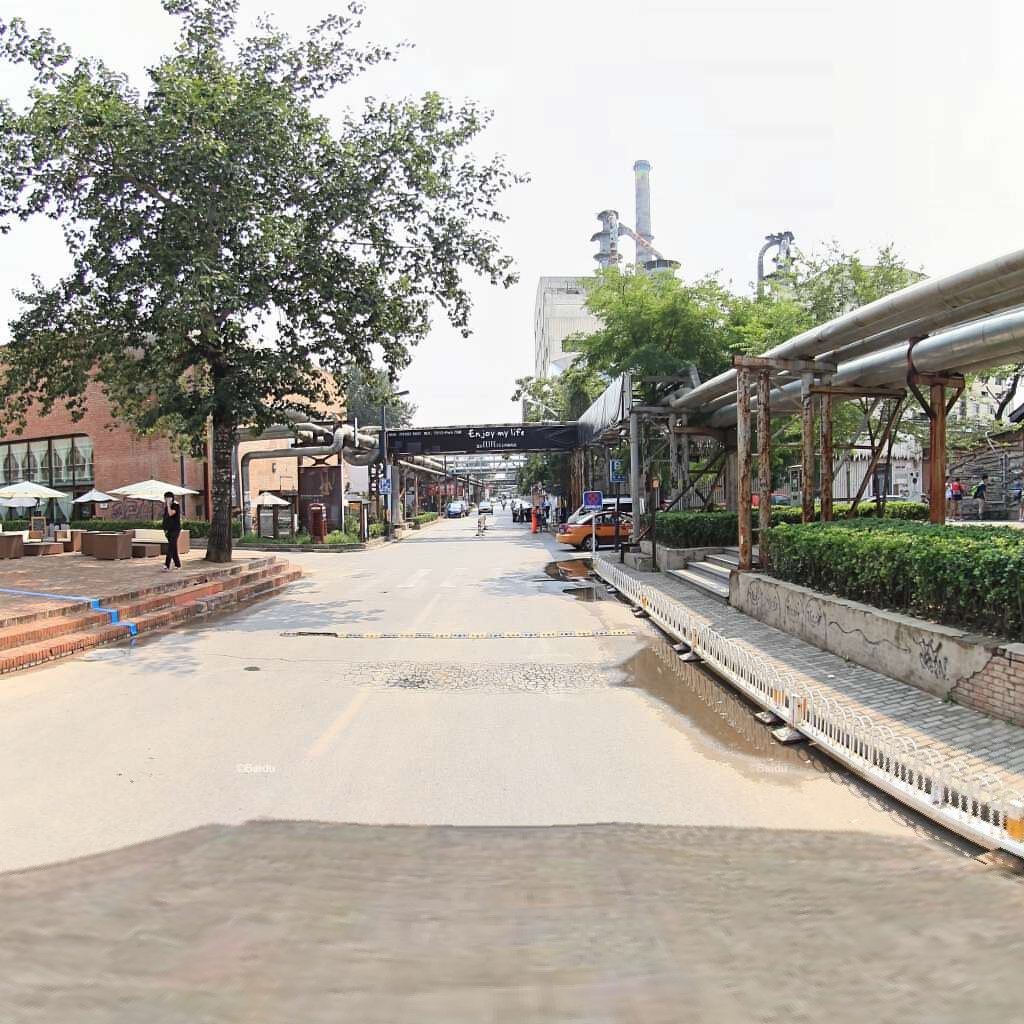
Region: Chaoyang
Road damage annotations: alligator crack, transverse crack